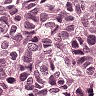
Metastatic tissue present: yes